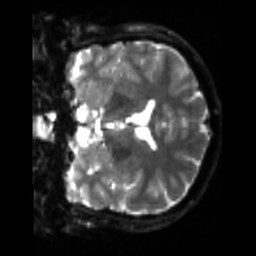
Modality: sbref
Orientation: coronal
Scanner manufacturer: siemens
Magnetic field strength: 3 T
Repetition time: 4 s
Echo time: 0.0594 s